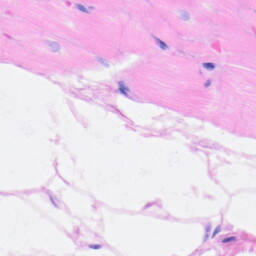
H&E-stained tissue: Heart